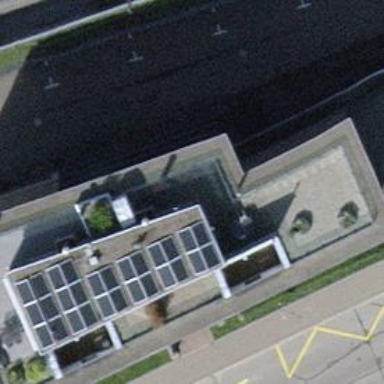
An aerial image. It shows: Building.